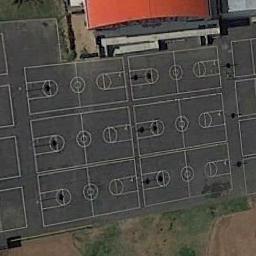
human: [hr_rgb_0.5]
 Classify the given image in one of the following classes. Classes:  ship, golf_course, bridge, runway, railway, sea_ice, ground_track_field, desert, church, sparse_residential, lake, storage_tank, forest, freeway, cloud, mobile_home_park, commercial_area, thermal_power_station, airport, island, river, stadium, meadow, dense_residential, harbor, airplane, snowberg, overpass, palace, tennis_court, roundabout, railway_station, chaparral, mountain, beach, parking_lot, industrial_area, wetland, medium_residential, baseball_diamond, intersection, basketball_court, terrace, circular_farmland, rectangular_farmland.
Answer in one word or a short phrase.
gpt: basketball_court